Question: I am creating custom UITableViewCell before starting to create it i read many articles about it and I start to create my own CustomTableViewCell.
In my custom TableViewCell I have 4 filds:
1. UILabel* cellTitle
2. UILabel* cellDateTime
3. UIView* cellMainImage
4. UIImageView* arraow image
Here is how is my TableViewCell appear:

And here is the code: of CustomTableViewCell.h
'''
#import <UIKit/UIKit.h>
#define TAGS_TITLE_SIZE 20.0f
#define TITLE_LABEL_TAG 1
#define DATA_TIME_LABEL_TAG 5
#define ARROW_IMAGE_TAG 6
#define MAIN_IMAGE_TAG 7
// Enumeration for initiakization TableView Cells
typedef enum {
NONE_TABLE_CELL = 0,
NEWS_FEED_TABLE_CELL = 1,
TAGS_TABLE_CELL = 2
}TableTypeEnumeration;
// Class for Custom Table View Cell.
@interface CustomTableViewCell : UITableViewCell {
// Title of the cell.
UILabel* cellTitle;
UILabel* cellDataTime;
UIView* cellMainImage;
UIImageView* cellArrowImage;
}
// Set the title of the cell.
- (void) SetCellTitle: (NSString*) _cellTitle;
- (void) SetCellDateTime: (NSString*) _cellDataTime;
- (void) ReleaseCellMainImage;
- (void) InitCellTitleLable;
- (void) InitCellDateTimeLabel;
- (void) InitCellMainImage;
// Init With Style (With additional parametr TableTypeEnumeration)
- (id)initWithStyle: (UITableViewCellStyle)style reuseIdentifier: (NSString *)reuseIdentifier tableType:(TableTypeEnumeration)tabletypeEnum;
@end
'''
And here is the code of: CustomTableViewCell.m
'''
#import "CustomTableViewCell.h"
@implementation CustomTableViewCell
- (id)initWithStyle:(UITableViewCellStyle)style reuseIdentifier:(NSString *)reuseIdentifier {
return [self initWithStyle:style reuseIdentifier:reuseIdentifier tableType:NONE_TABLE_CELL];
}
- (id)initWithStyle: (UITableViewCellStyle)style reuseIdentifier: (NSString *)reuseIdentifier tableType:(TableTypeEnumeration)tabletypeEnum {
// Get Self.
self = [super initWithStyle:style reuseIdentifier:reuseIdentifier];
if (self) {
// Switch table View Cells
switch(tabletypeEnum) {
case NEWS_FEED_TABLE_CELL: {
// Create Cell Title Text
cellTitle = [[UILabel alloc] initWithFrame:CGRectMake(75.0f, 2.5f, 180.0f, 33.0f)];
cellTitle.tag = TITLE_LABEL_TAG;
cellTitle.font = [UIFont boldSystemFontOfSize: 13.0f];
cellTitle.lineBreakMode = UILineBreakModeWordWrap;
cellTitle.numberOfLines = 0;
cellTitle.textAlignment = UITextAlignmentLeft;
cellTitle.textColor = [UIColor blackColor];
[self.contentView addSubview:cellTitle];
[cellTitle release];
// Create Cell Description Text.
cellDataTime = [[UILabel alloc] initWithFrame:CGRectMake(135.0f, 38.0f, 100.0f, 15.0f)];
cellDataTime.tag = DATA_TIME_LABEL_TAG;
cellDataTime.font = [UIFont italicSystemFontOfSize: 12.0f];
cellDataTime.textAlignment = UITextAlignmentLeft;
cellDataTime.textColor = [UIColor blackColor];
cellDataTime.lineBreakMode = UILineBreakModeWordWrap;
[self.contentView addSubview:cellDataTime];
[cellDataTime release];
// Create Cell Arrow Image.
cellArrowImage = [[UIImageView alloc] initWithFrame:CGRectMake(260.0f, 7.0f, 40.0f, 49.0f)];
cellArrowImage.tag = ARROW_IMAGE_TAG;
cellArrowImage.backgroundColor = [UIColor whiteColor];
cellArrowImage.image = [UIImage imageNamed:@"Grey Arrow.png"];;
[self.contentView addSubview:cellArrowImage];
[cellArrowImage release];
// Create Cell Main Image.
cellMainImage = [[[UIView alloc] initWithFrame:CGRectMake(2.0f, 2.5f, 55.0f, 50.0f)] autorelease];
cellMainImage.tag = MAIN_IMAGE_TAG;
[self.contentView addSubview:cellMainImage];
break;
}
case TAGS_TABLE_CELL: {
// Create and initialize Title of Custom Cell.
cellTitle = [[UILabel alloc] initWithFrame:CGRectMake(10, (44 - TAGS_TITLE_SIZE)/2, 260, 21)];
cellTitle.backgroundColor = [UIColor clearColor];
cellTitle.opaque = NO;
cellTitle.textColor = [UIColor blackColor];
cellTitle.highlightedTextColor = [UIColor whiteColor];
cellTitle.font = [UIFont boldSystemFontOfSize:TAGS_TITLE_SIZE];
cellTitle.textAlignment = UITextAlignmentLeft;
[self.contentView addSubview:cellTitle];
[cellTitle release];
break;
}
default: break;
}
}
return self;
}
- (void) ReleaseCellMainImage {
[cellMainImage release];
}
- (void) InitCellTitleLable {
cellTitle = (UILabel *)[self.contentView viewWithTag:TITLE_LABEL_TAG];
}
- (void) InitCellDateTimeLabel {
cellDataTime = (UILabel *)[self.contentView viewWithTag:DATA_TIME_LABEL_TAG];
}
- (void) InitCellMainImage {
//UIView* oldImage = [self.contentView viewWithTag:MAIN_IMAGE_TAG];
//[oldImage removeFromSuperview];
}
- (void) SetCellTitle: (NSString*) _cellTitle {
cellTitle.text = _cellTitle;
}
- (void) SetCellDateTime: (NSString*) _cellDataTime {
cellDataTime.text = _cellDataTime;
}
- (void)setSelected:(BOOL)selected animated:(BOOL)animated {
[super setSelected:selected animated:animated];
}
- (void)dealloc {
// Call base delloc
[super dealloc];
}
@end
'''
Now when I use my CustomTableViewCell in the code of the program the memory of my iphone always go up !!! Every time when I open tableView the memory grows for 2mb and when I open and close tableView for 10times it become more then 30mb !!! Whot can I do ???
How I can get the event when user for example press on my image in custom cell ???
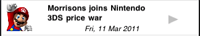
Answer: In addition to considering cell reuse as others say, if the memory use goes up with each open, you may have a memory leak. Perhaps the view you have that creates the table is not releasing it when deallocated.